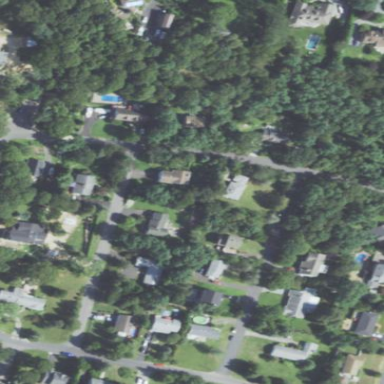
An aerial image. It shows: Single-family residential area.